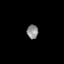
Tissue: lung
Cell type: Epithelial cells
Senescence score: 0.5931
Nuclear area (px): 157
Mean DAPI intensity: 136.35